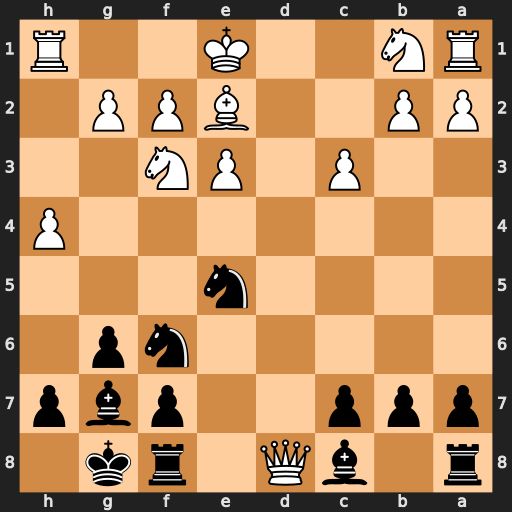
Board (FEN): r1bQ1rk1/ppp2pbp/5np1/4n3/7P/2P1PN2/PP2BPP1/RN2K2R
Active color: b
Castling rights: KQ
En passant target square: -
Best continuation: Nxf3+ Bxf3 Rxd8